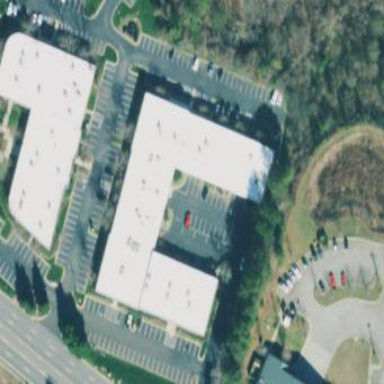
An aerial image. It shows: Office building.